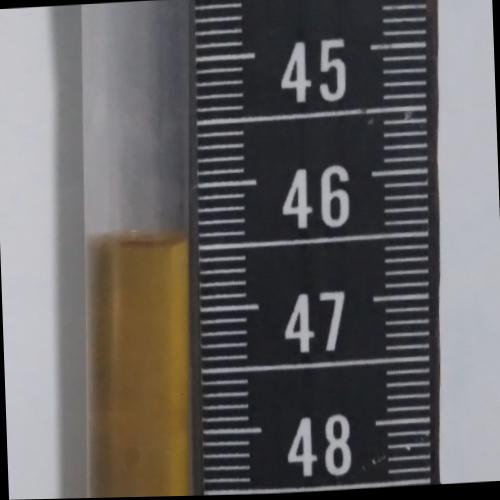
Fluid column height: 46.4 cm